Chest X-ray:
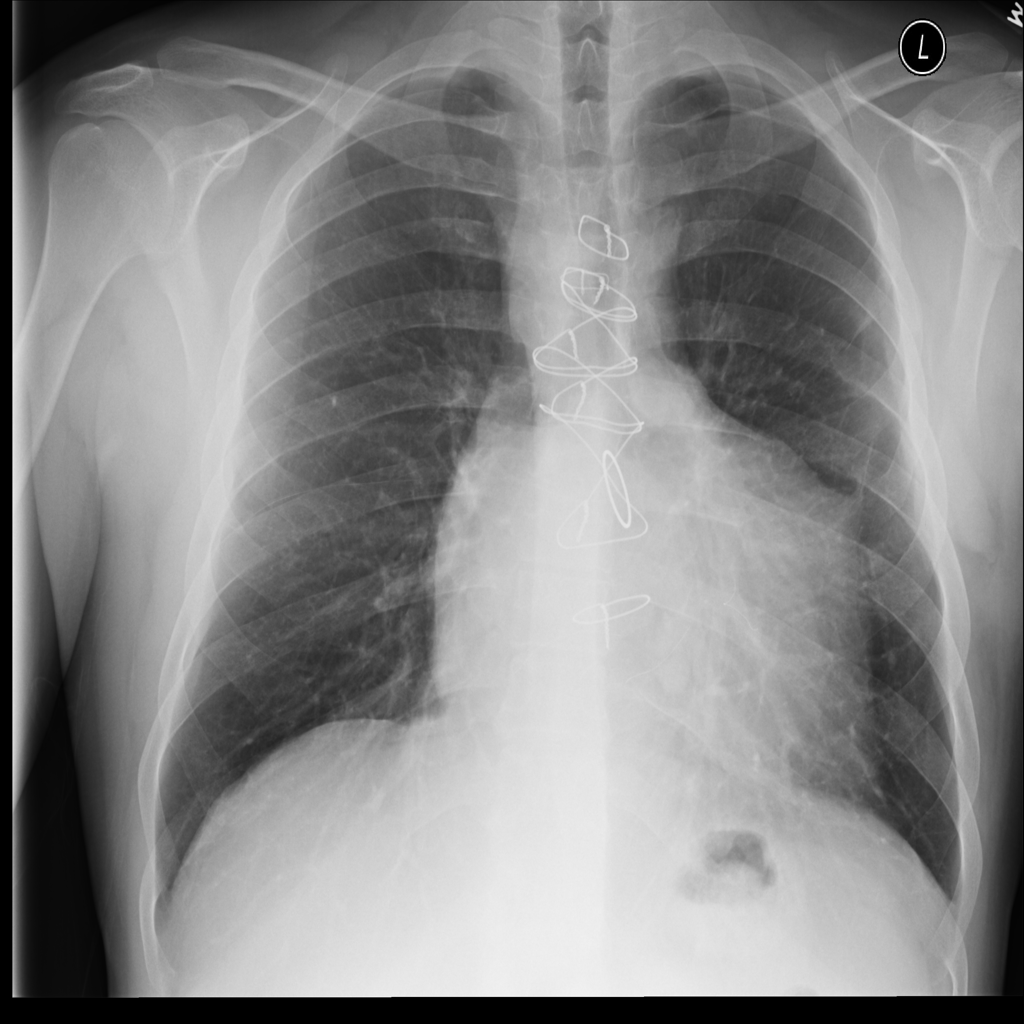
Findings: Nodule, Cardiomegaly
No abnormal finding: no